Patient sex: M
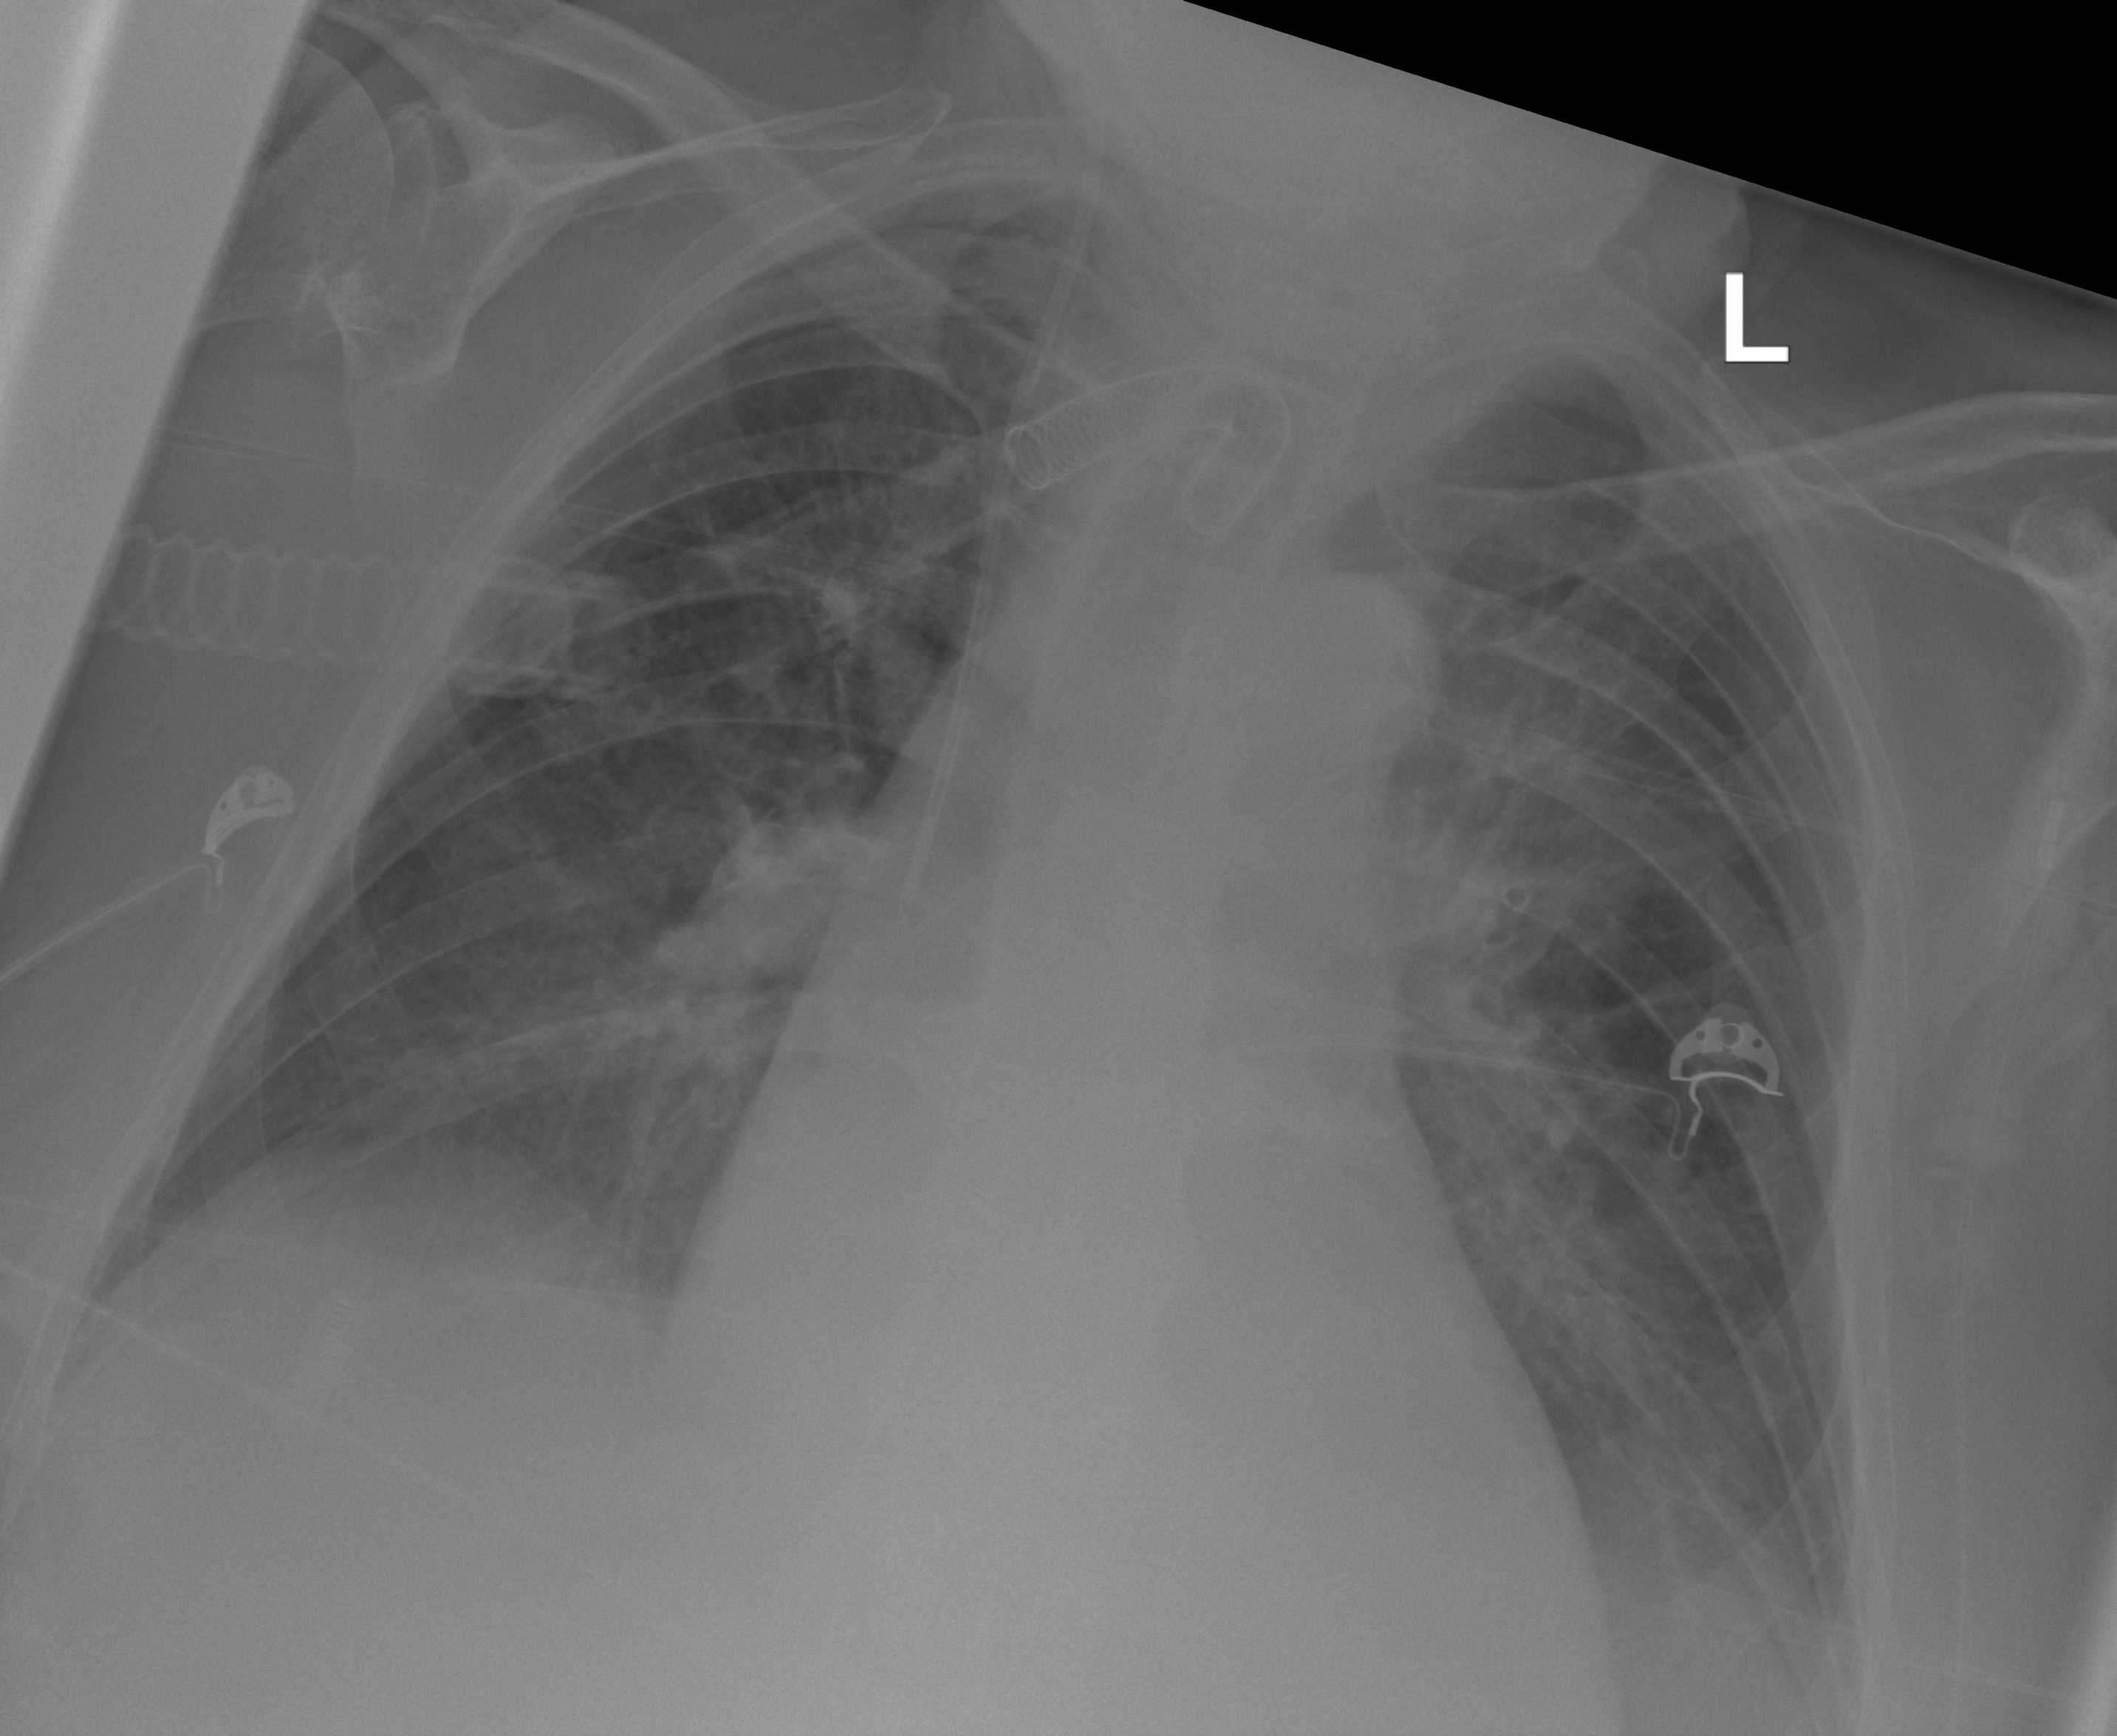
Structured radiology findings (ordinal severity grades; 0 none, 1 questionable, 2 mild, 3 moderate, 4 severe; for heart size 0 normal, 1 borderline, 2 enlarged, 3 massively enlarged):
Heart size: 2
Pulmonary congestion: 2
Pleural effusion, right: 0
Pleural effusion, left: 0
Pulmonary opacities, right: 1
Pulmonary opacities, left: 0
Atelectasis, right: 1
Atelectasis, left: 2